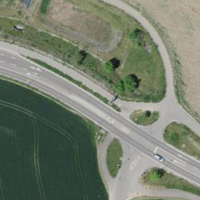
EUNIS habitat code: 52
Species observed at this site:
Tettigonia viridissima
Phaneroptera falcata
Calliptamus italicus